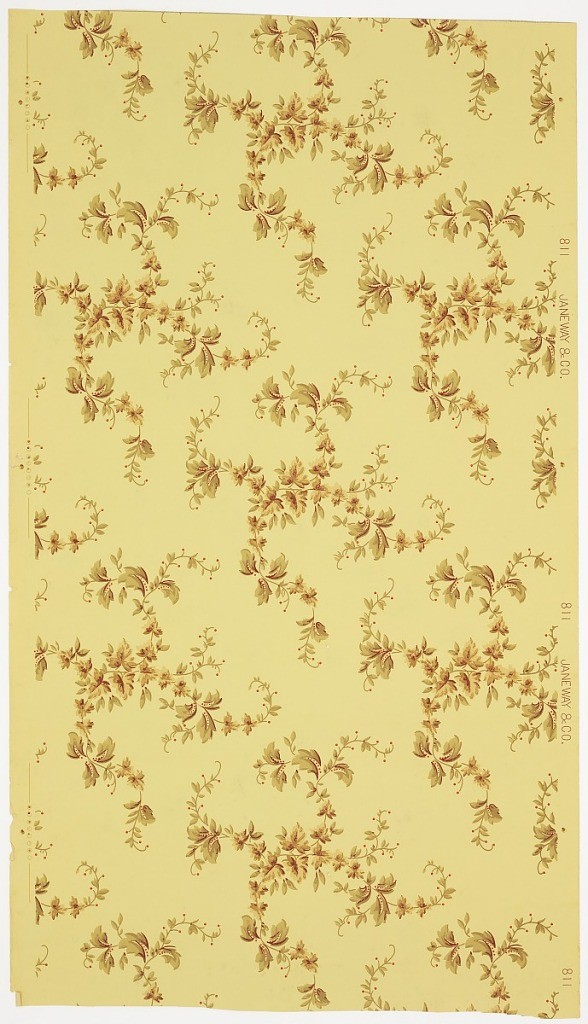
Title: Ceiling paper
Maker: Janeway & Co. Inc., New Brunswick, New Jersey, 1848 - 1914
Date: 1905–1915
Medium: Machine-printed paper
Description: All-over scrolling vining foliage motif with small red berries. Printed in maroon, browns, red and brown-green on a light green ground.